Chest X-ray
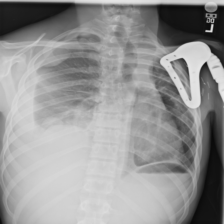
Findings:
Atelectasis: negative
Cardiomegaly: negative
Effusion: positive
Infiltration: negative
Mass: negative
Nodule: positive
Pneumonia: negative
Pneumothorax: negative
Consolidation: negative
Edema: negative
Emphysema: negative
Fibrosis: negative
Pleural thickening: negative
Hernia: negative